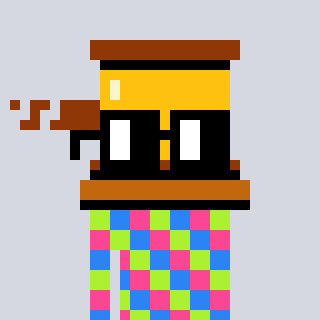
a pixel art character with square black glasses, a gavel-shaped head and a teal-colored body on a cool background